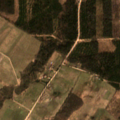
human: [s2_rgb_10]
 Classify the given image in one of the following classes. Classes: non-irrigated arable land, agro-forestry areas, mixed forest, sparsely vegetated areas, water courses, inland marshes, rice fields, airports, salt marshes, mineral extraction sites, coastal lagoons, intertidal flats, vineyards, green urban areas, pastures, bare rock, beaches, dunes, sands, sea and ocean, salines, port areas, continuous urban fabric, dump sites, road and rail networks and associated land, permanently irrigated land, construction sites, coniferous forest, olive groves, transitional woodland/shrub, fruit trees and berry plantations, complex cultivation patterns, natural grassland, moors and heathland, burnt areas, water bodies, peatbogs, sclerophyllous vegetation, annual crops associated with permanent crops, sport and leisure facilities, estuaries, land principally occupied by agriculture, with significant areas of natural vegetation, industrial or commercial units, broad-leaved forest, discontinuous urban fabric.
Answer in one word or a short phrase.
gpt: non-irrigated arable land, complex cultivation patterns, broad-leaved forest, coniferous forest, mixed forest, transitional woodland/shrub